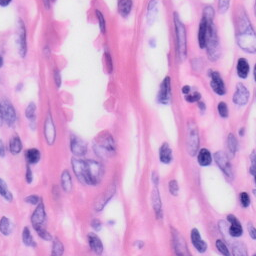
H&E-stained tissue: Skin